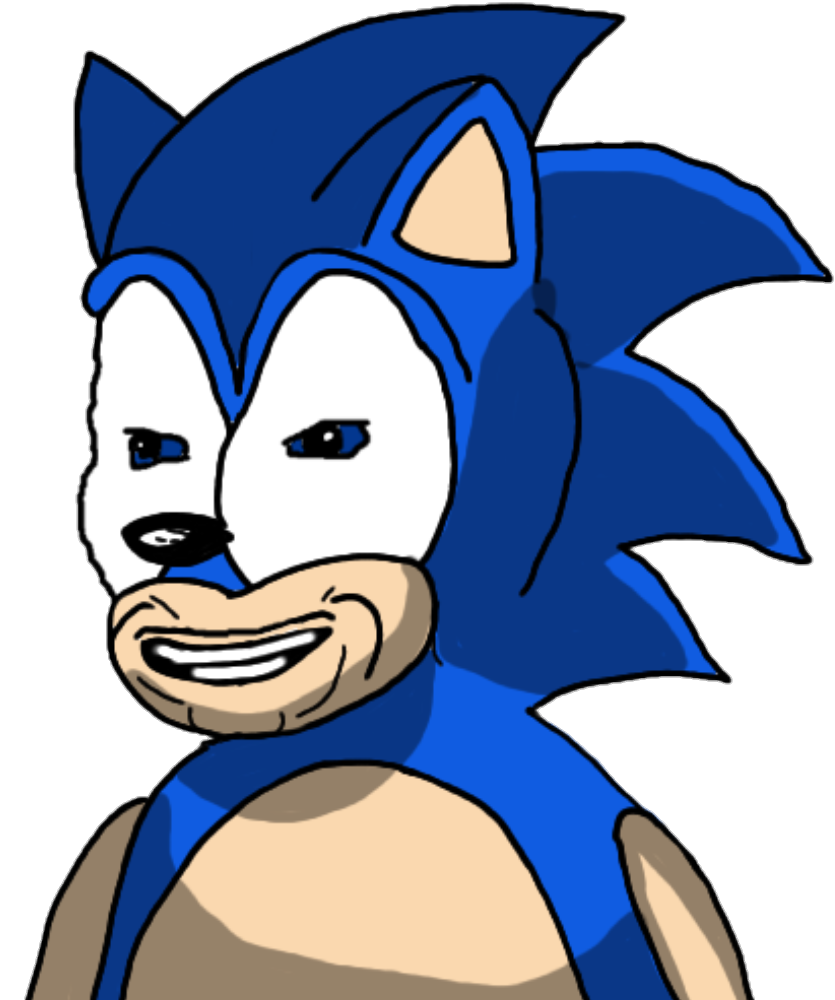
Label: 5_Oomer